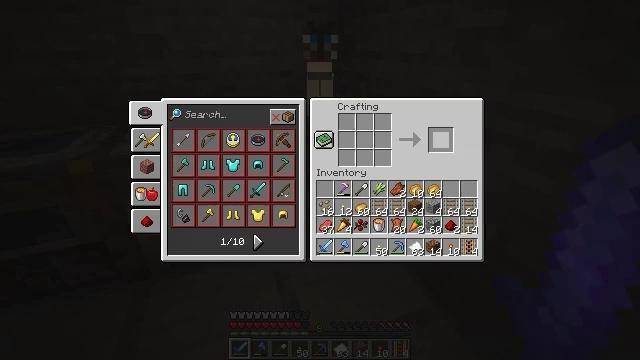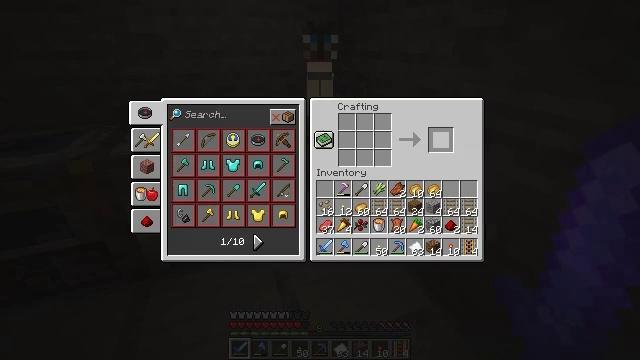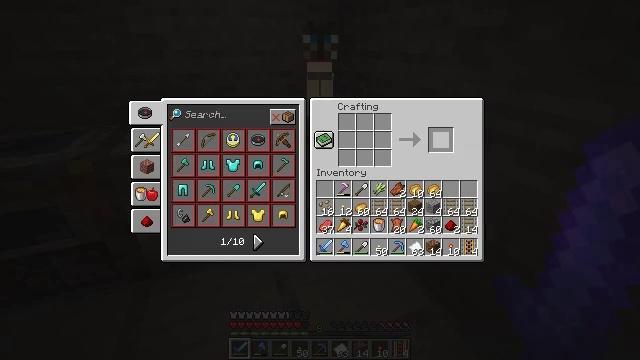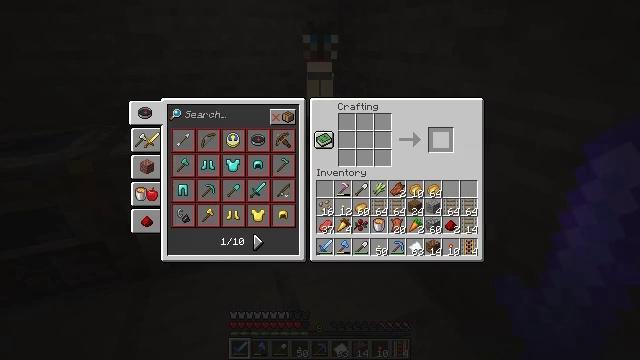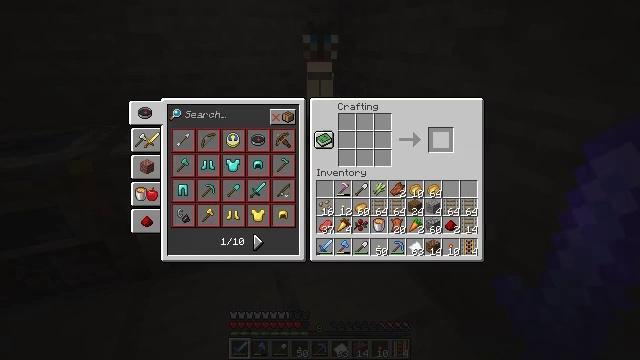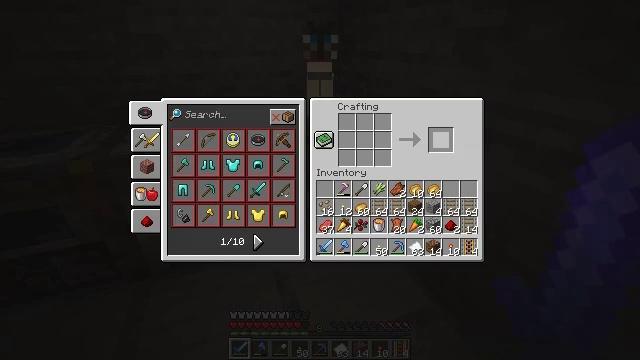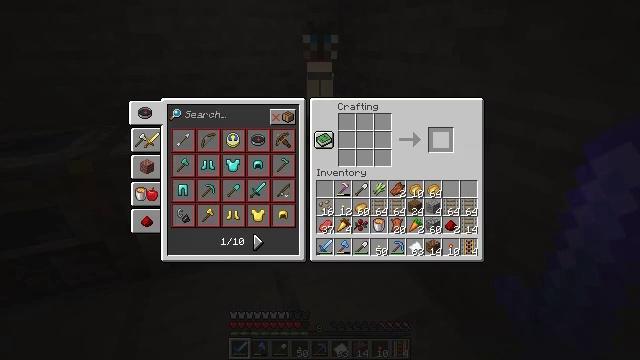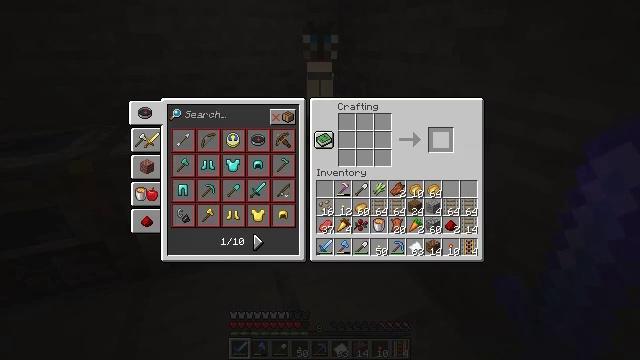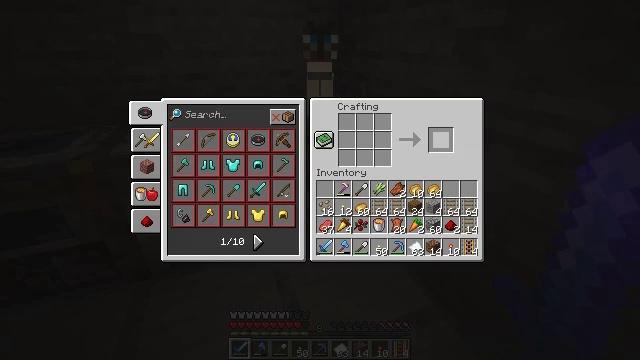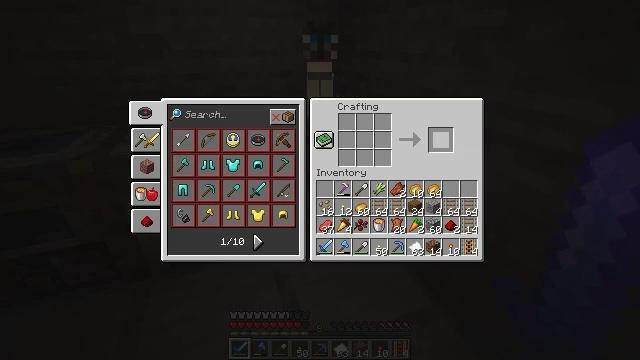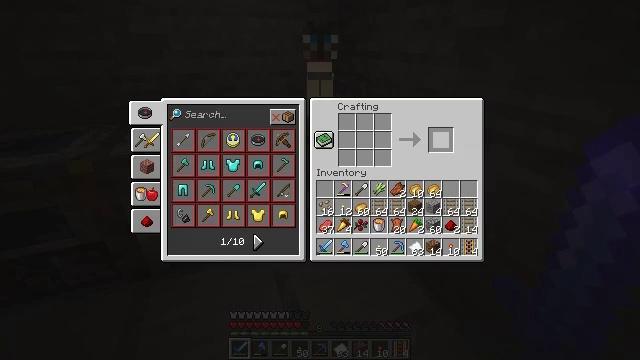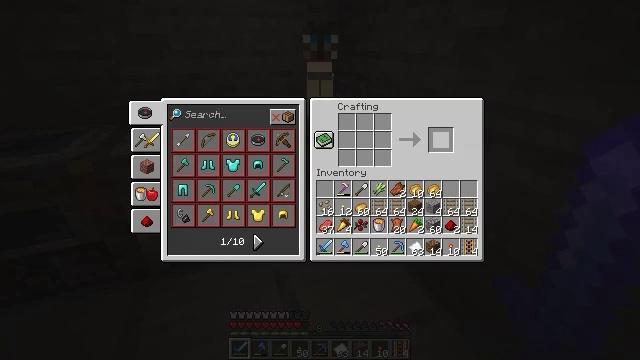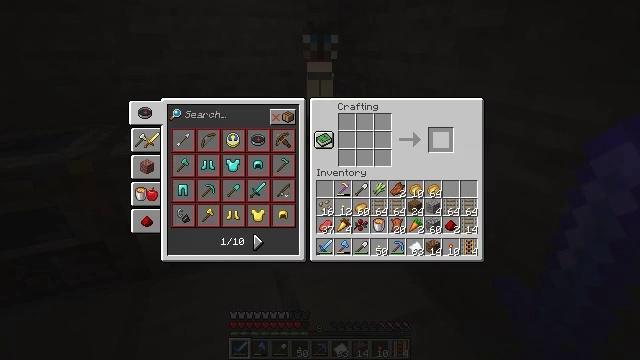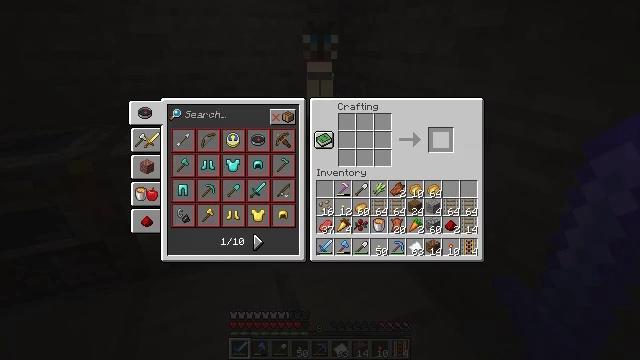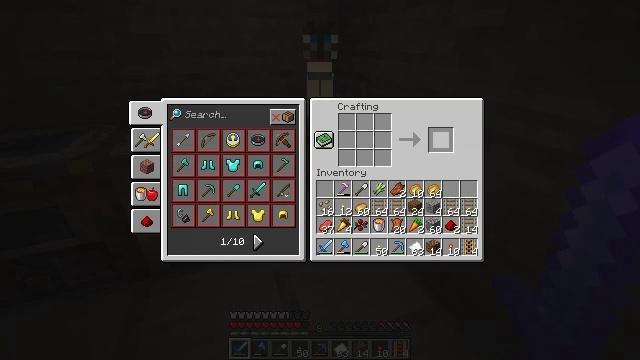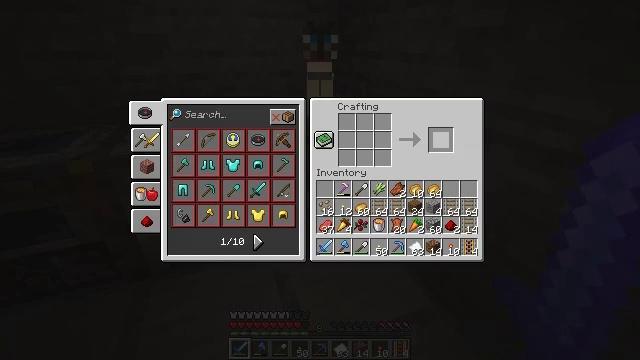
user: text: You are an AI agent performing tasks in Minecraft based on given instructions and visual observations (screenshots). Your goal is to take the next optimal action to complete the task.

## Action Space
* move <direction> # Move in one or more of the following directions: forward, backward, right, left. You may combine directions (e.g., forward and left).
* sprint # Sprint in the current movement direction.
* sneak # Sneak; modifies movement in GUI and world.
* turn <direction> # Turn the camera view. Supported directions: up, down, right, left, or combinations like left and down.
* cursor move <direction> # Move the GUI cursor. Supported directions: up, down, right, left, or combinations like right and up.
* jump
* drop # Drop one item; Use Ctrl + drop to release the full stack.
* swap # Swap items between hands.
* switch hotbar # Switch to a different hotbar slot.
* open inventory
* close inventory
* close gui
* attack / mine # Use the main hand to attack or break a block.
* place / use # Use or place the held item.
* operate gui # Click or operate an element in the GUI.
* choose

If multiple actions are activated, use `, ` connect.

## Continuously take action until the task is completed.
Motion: motion action
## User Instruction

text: Take paper and leather to craft a book.
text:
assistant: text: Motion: sneak
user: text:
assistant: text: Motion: sneak
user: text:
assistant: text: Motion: sneak
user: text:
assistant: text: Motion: sneak
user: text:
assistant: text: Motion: sneak
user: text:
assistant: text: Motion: sneak
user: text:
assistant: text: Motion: sneak
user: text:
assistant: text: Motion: sneak
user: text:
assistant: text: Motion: sneak
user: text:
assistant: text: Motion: sneak
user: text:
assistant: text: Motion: sneak
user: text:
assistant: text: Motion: sneak
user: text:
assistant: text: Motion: sneak
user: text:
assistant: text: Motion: sneak
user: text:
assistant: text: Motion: sneak
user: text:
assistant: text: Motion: no_op
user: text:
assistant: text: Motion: no_op
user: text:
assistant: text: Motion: no_op
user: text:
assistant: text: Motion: no_op
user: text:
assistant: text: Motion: turn down
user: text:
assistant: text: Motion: no_op
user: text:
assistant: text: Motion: no_op
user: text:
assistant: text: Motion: no_op
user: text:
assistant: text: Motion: no_op
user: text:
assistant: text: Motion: no_op
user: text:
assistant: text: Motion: no_op
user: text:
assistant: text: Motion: no_op
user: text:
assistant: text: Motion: no_op
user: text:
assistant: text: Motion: no_op
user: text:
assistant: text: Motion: no_op